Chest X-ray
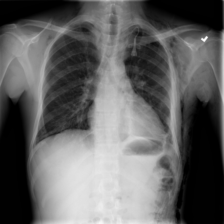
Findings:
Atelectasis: negative
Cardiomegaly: negative
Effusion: negative
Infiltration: negative
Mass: negative
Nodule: negative
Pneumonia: negative
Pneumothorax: negative
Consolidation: negative
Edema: negative
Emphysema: negative
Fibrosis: negative
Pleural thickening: negative
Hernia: negative